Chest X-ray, AP view. Patient: 51 years old, sex M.
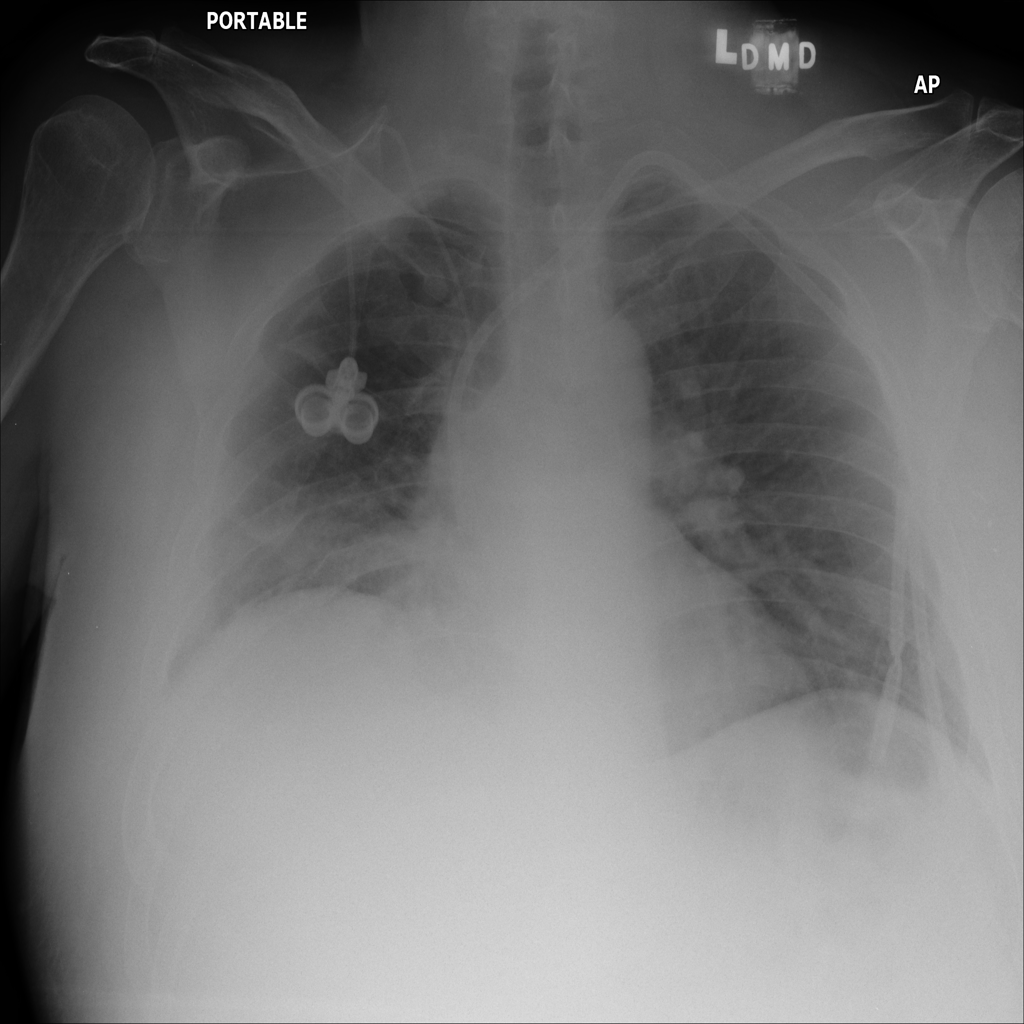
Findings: Atelectasis, Infiltration